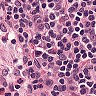
Metastatic tissue present: no